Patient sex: M
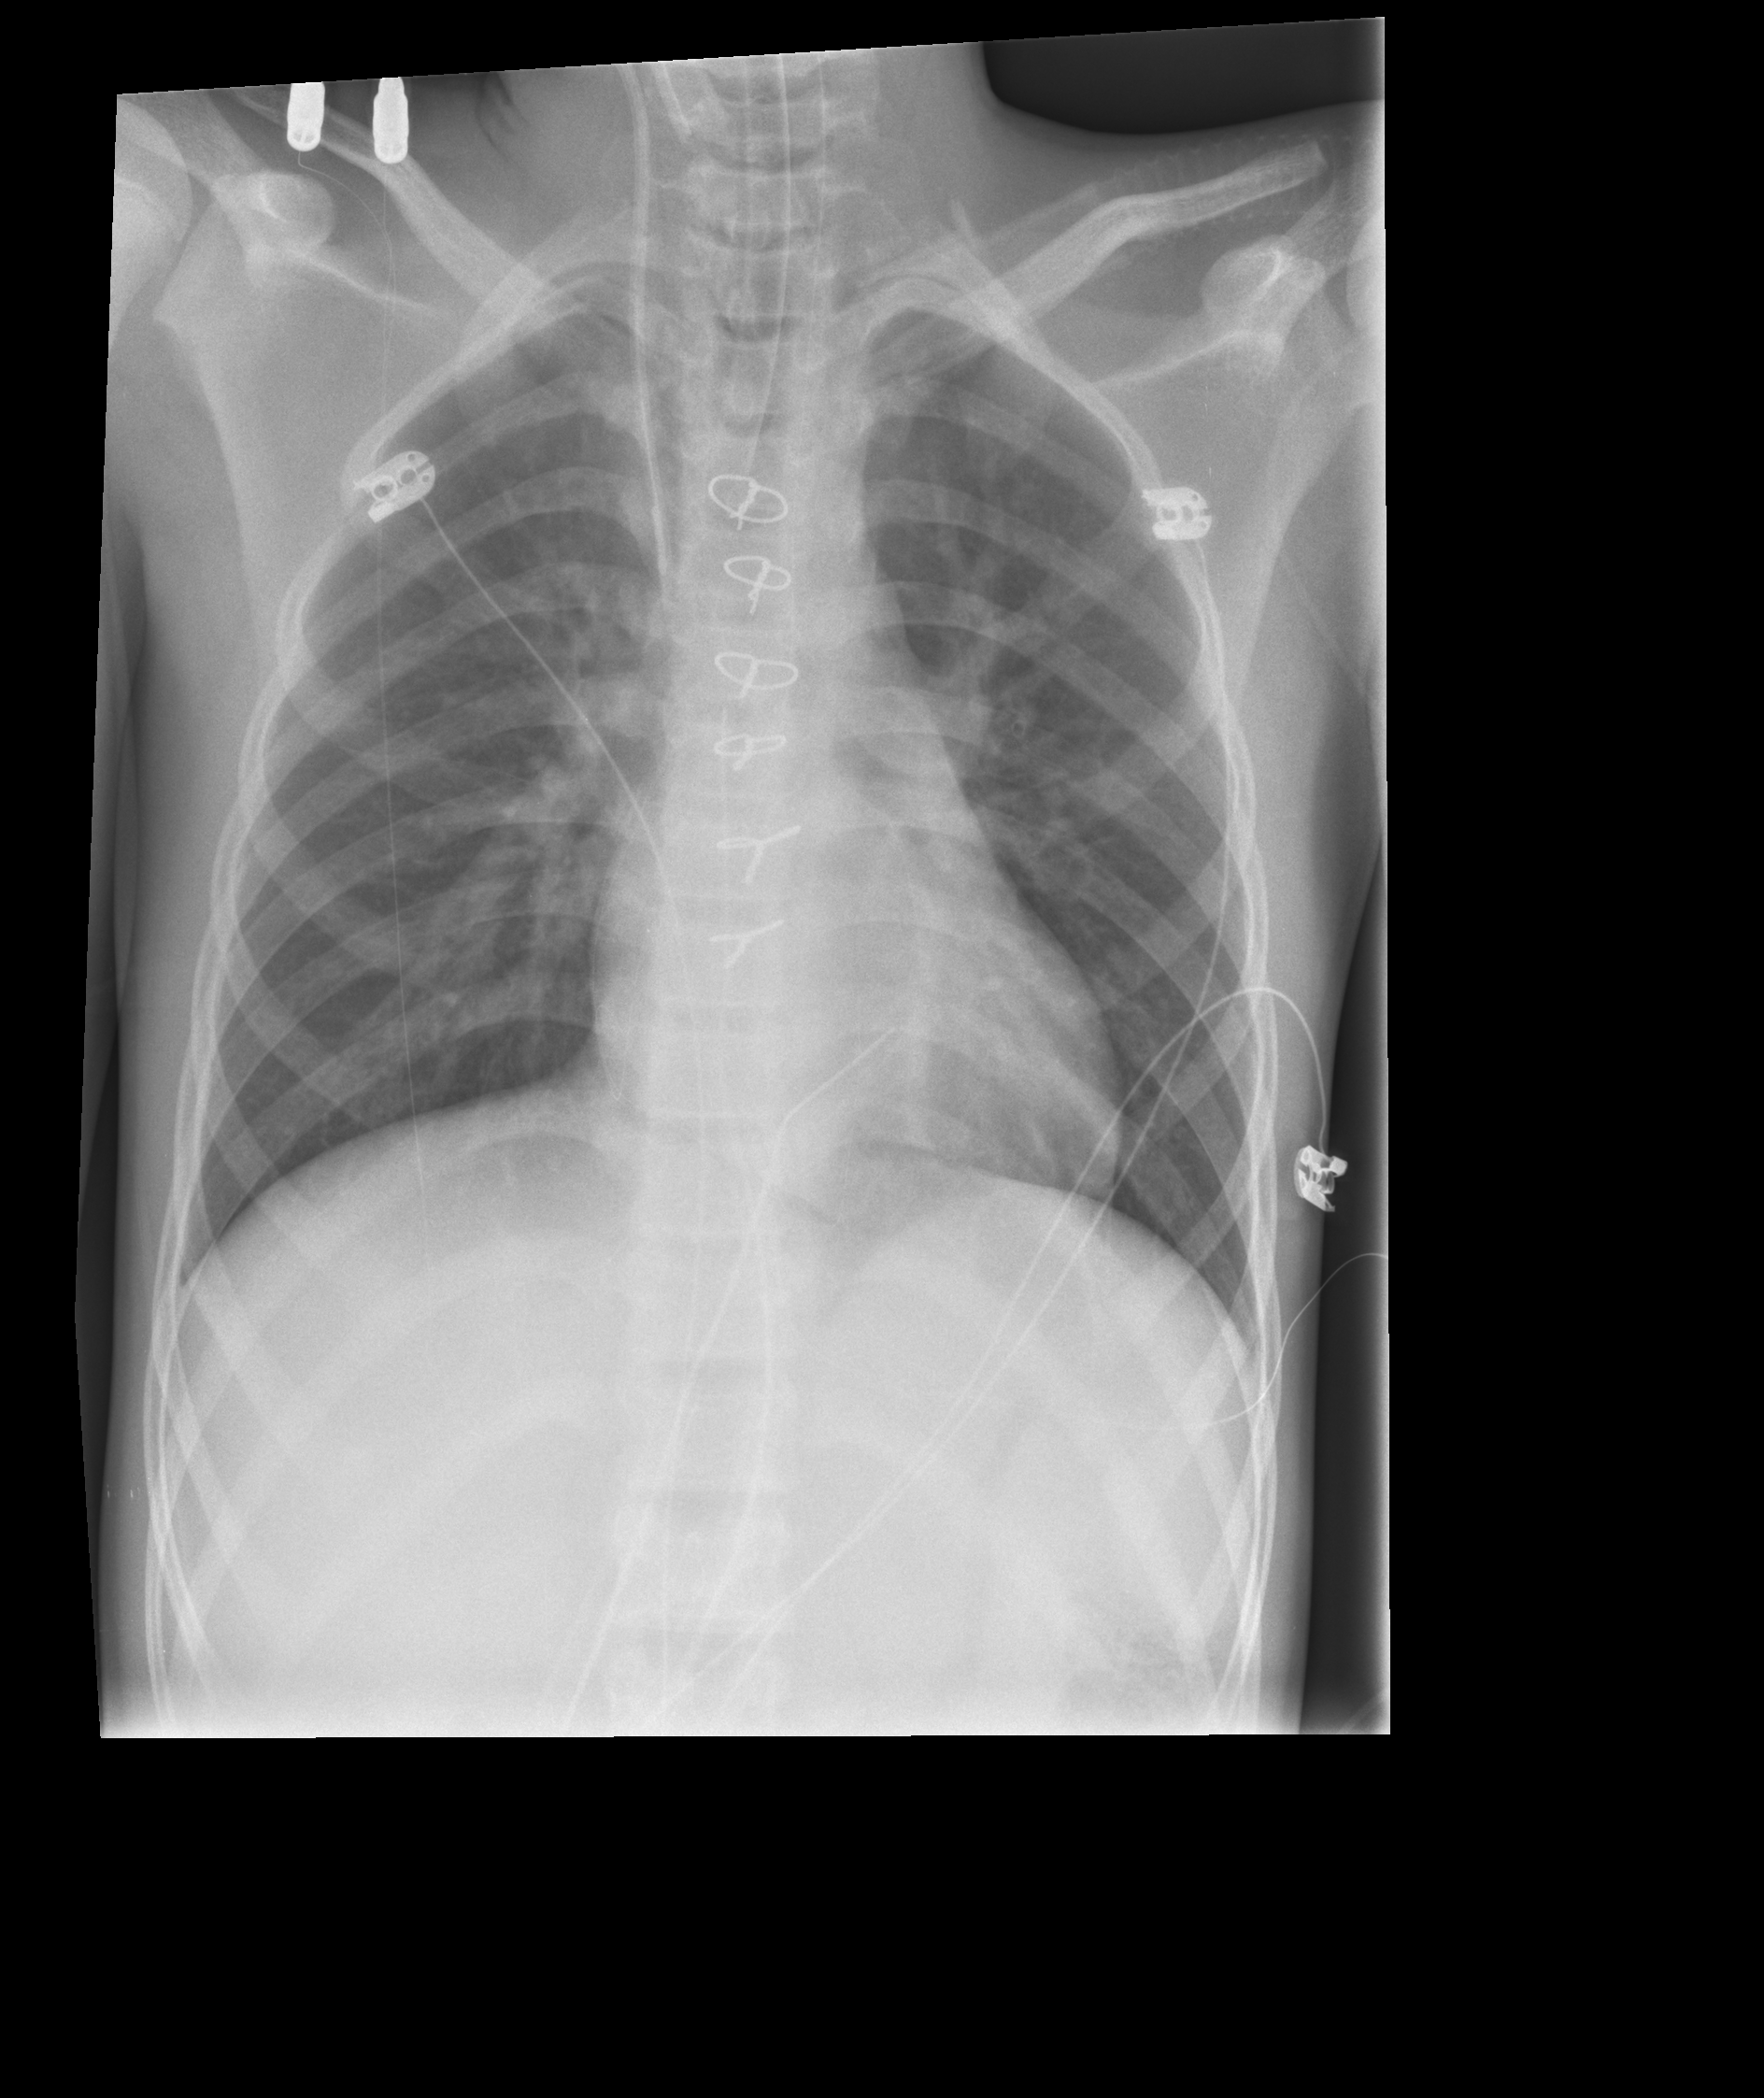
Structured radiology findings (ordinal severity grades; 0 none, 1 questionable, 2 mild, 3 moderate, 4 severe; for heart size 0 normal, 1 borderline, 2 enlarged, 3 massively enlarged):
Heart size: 0
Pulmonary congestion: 2
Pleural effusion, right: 0
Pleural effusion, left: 0
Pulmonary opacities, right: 0
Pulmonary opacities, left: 0
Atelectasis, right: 0
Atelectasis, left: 0